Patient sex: F
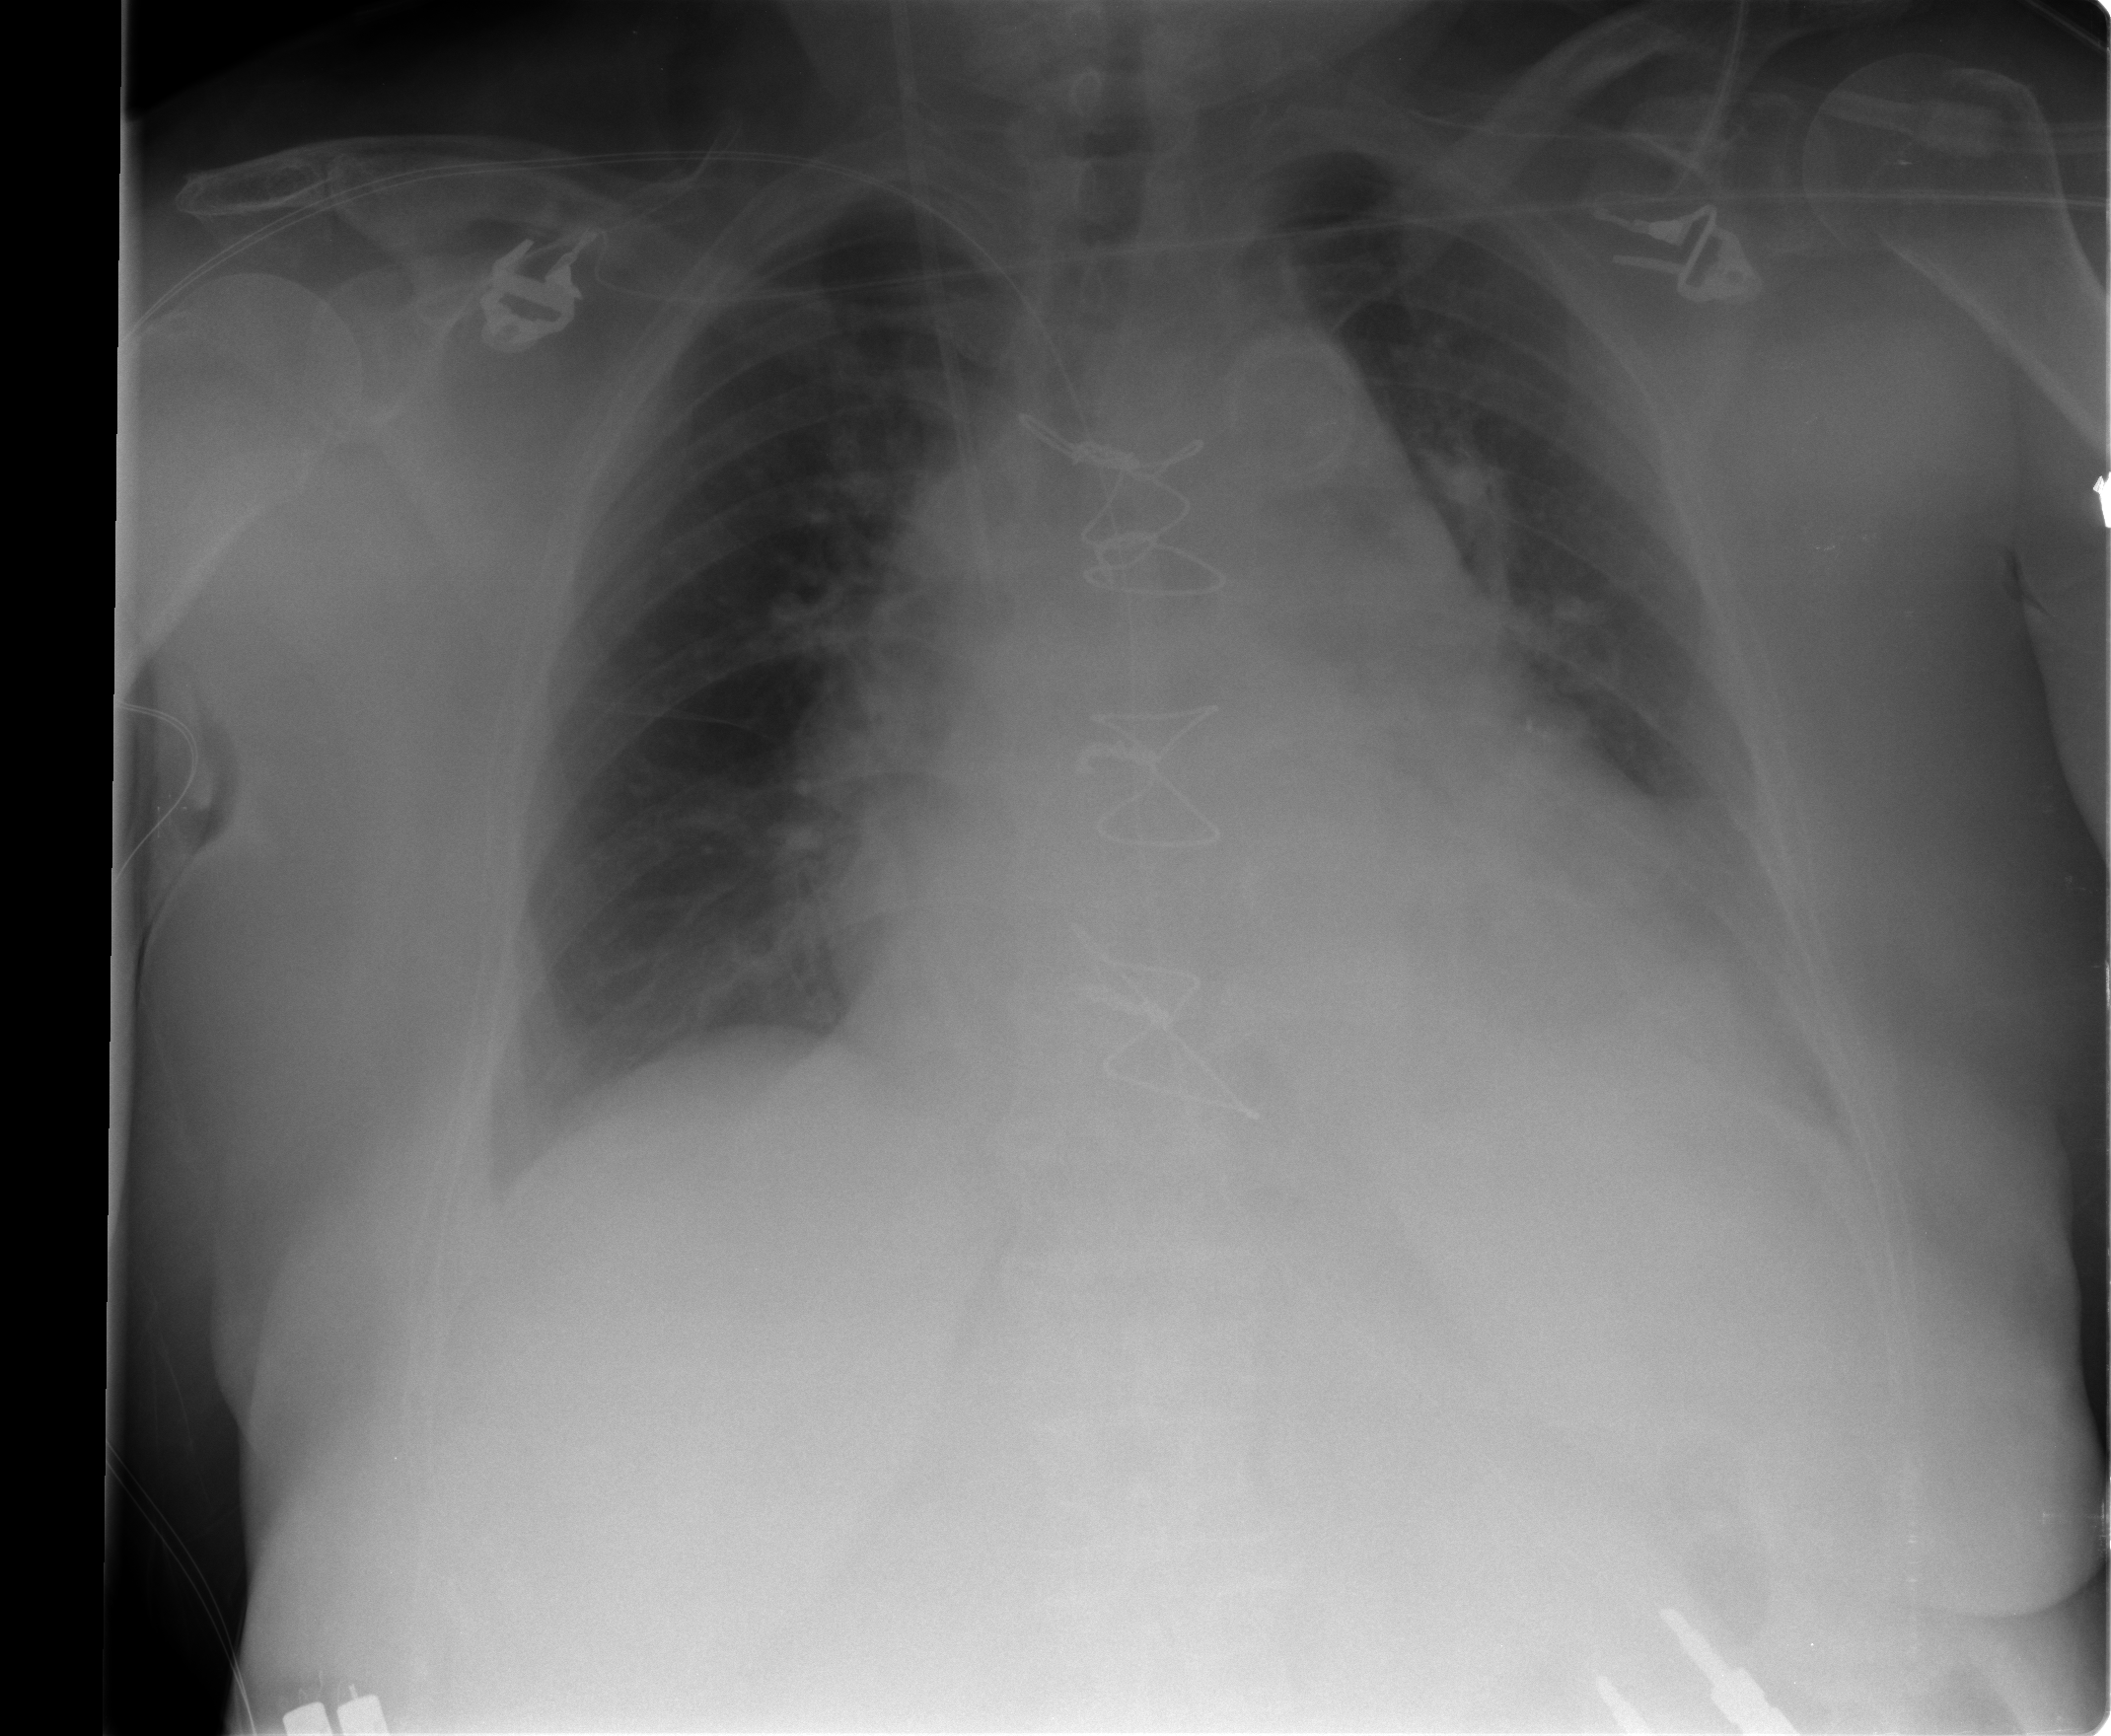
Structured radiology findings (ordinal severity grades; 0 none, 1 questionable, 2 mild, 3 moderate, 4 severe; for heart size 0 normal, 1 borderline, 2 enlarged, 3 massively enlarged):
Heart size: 2
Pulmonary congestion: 0
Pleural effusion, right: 0
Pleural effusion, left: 2
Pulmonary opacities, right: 0
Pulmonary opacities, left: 0
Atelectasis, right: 2
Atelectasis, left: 2